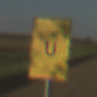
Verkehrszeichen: AnkuendigungOderFortsetzungUmleitungOhnePfeilsymbol
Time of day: SunriseSunset
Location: Outdoor (Nature)
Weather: Clear
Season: NotSpecified
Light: Natural